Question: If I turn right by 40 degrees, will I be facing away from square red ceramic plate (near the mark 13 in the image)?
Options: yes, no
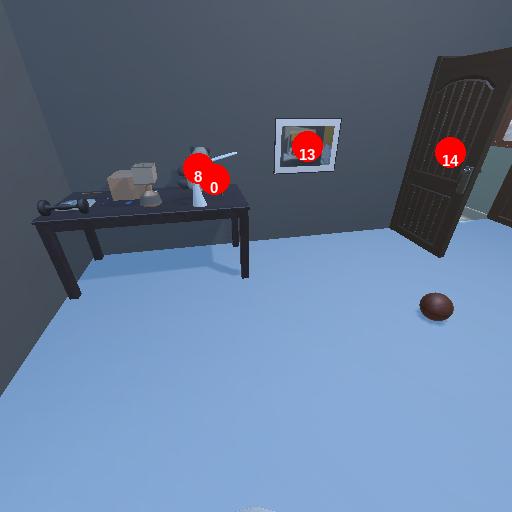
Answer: yes